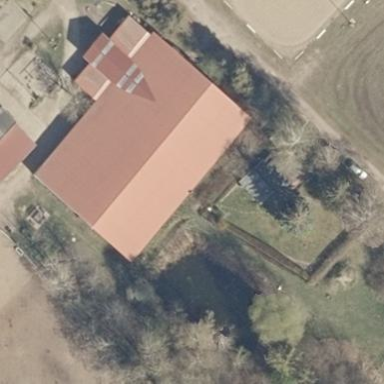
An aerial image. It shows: Building adjacent to equestrian pitch.